Aerial crown-view tile of a tropical tree (Barro Colorado Island, Panama), acquired 20241112:
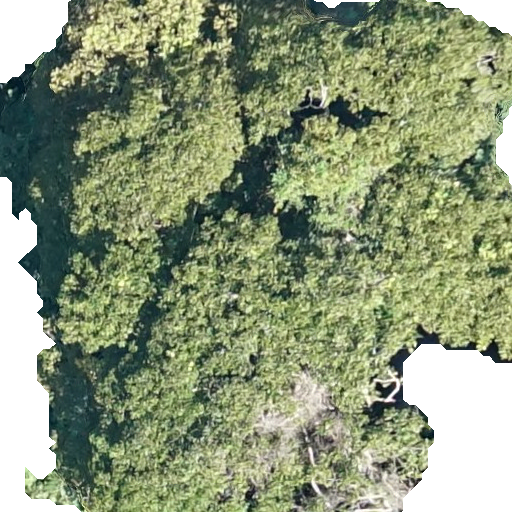
Species: Dipteryx oleifera
GBIF accepted scientific name: Dipteryx oleifera
Crown area: 417.892 m²